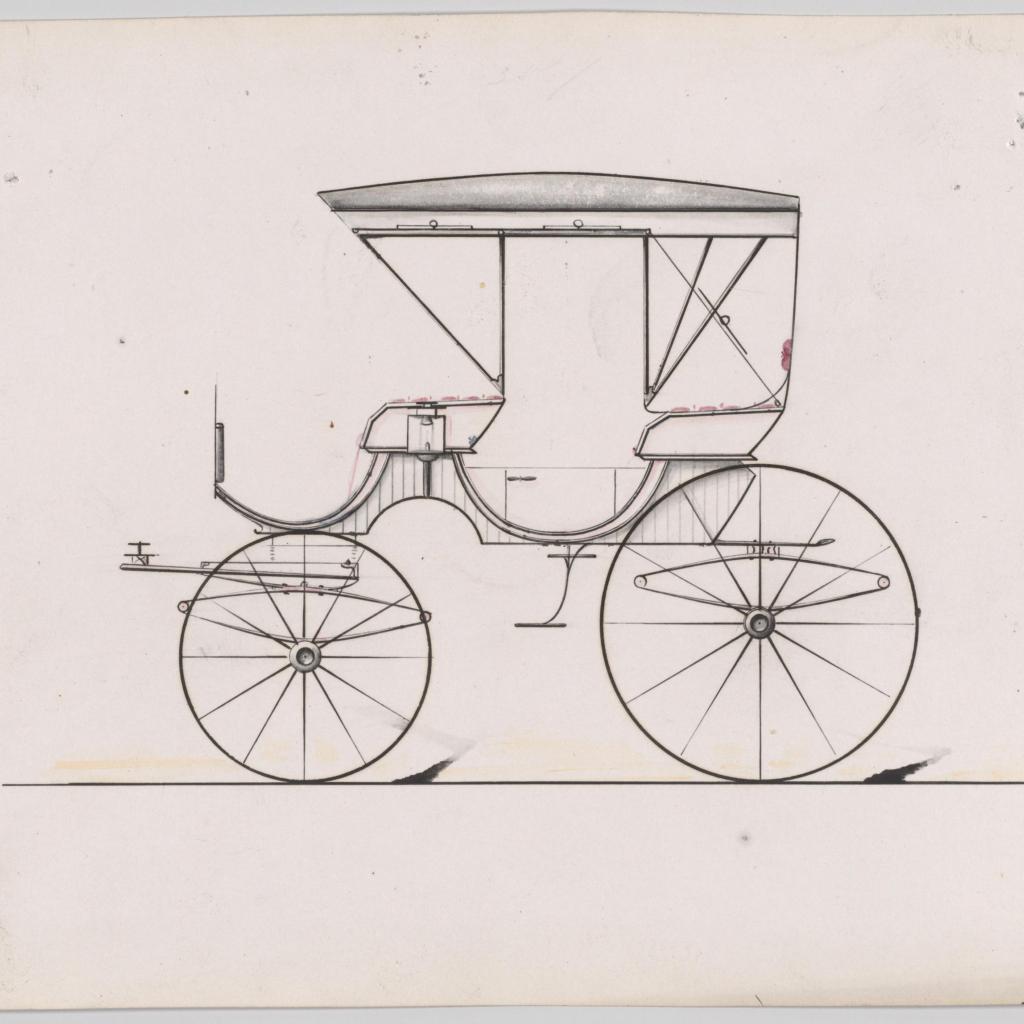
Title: Design for Park Phaeton, no. 3067a
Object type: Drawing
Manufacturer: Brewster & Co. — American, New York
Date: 1874
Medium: Graphite, pen and black ink, watercolor and gouache
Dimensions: sheet: 6 1/4 x 9 1/4 in. (15.9 x 23.5 cm)
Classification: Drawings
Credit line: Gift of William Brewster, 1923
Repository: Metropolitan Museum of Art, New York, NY